Question: I am very new in OpenGL.
How can I create an offscreen texture, so that I can get some Informations of it (e.g. PixelColor by clicking on view texture) ?
I tried many many things for example FBO, but it did't work. I have no imagination how to load the Bitmap to a offscreen texture and get information of it. I am very frustated :/

Took <URL> Tutorial as Example, don't know if it fits to my problem. 'createFramebuffer'
'''
public void createFramebuffer(GL10 gl) {
FloatBuffer uvBuffer2;
int texture[] = new int[1];
GLES20.glGenTextures(1, texture, 0);
GLES20.glBindTexture(GLES20.GL_TEXTURE0, texture[0]);
float uvs2[] = {
0.0f, 0.0f,
0.0f, 1.0f,
1.0f, 1.0f,
1.0f, 0.0f
};
ByteBuffer bb = ByteBuffer.allocateDirect(uvs2.length * 4);
bb.order(ByteOrder.nativeOrder());
uvBuffer2 = bb.asFloatBuffer();
uvBuffer2.put(uvs2);
uvBuffer2.position(0);
gl.glTexCoordPointer(2, GLES20.GL_BYTE, 0, uvBuffer2);
//load image
int idTest = mContext.getResources().getIdentifier("drawable/testgroesse", null, mContext.getPackageName());
Bitmap wood = BitmapFactory.decodeResource(mContext.getResources(), idTest);
GLES20.glTexParameterf(GLES20.GL_TEXTURE0, GLES20.GL_TEXTURE_MIN_FILTER, GLES20.GL_LINEAR);
GLES20.glTexParameterf(GLES20.GL_TEXTURE0, GLES20.GL_TEXTURE_MAG_FILTER, GLES20.GL_LINEAR);
GLUtils.texImage2D(GLES20.GL_TEXTURE0, 0, wood, 0);
GLES20.glEnable(GLES20.GL_TEXTURE0);
gl.glEnableClientState(GLES20.GL_TEXTURE0);
//color picking background start
ByteBuffer bytePickedColor = ByteBuffer.allocate(4);
bytePickedColor.order(ByteOrder.nativeOrder());
GLES20.glFlush();
GLES20.glReadPixels(touchXint, touchYint, 1, 1, GLES20.GL_RGBA, GLES20.GL_UNSIGNED_BYTE, bytePickedColor);
byte b[] = new byte[4];
bytePickedColor.get(b);
String key = "" + b[0] + " " + b[1] + " " + b[2] + " " + b[3];
Log.d("Color_Farbe: ", key);
bytePickedColor.rewind();
//color picking background end
}
'''
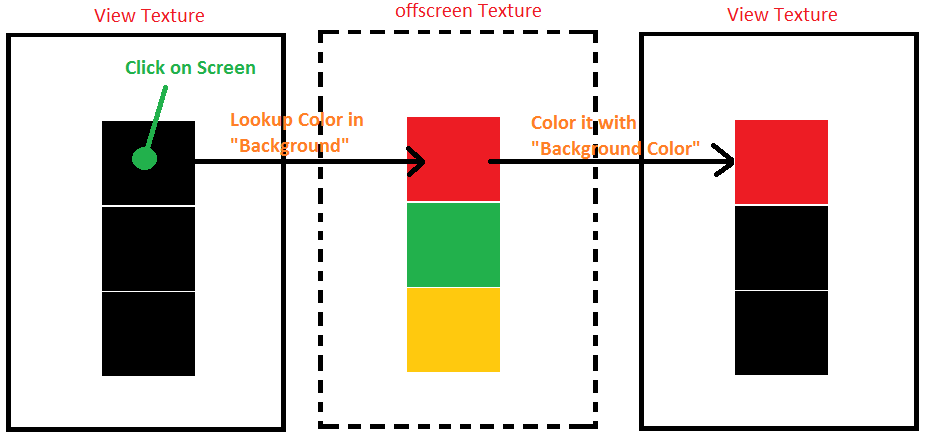
Answer: To oversimplify:
The FBO you created is a BUFFER that contains RGBA + 16-bit depth. By attaching a texture to it you can then reuse the texture as it will have the same RGBA data as the FBO. At the beginning the buffer itself is still empty, you still need to clear it and draw to it as with any other render buffer.
So to put the image/texture on to that buffer you need to create the texture (with that image) and draw a textured rectangle on this FBO.
It would seem this is not what you are after:
- - 'glReadPixels'-
It looks like all you are looking for is 'glReadPixels' to get the colour values from the current buffer. If this is not the case please rephrase your question and explain what is your goal here.